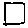
Label: square